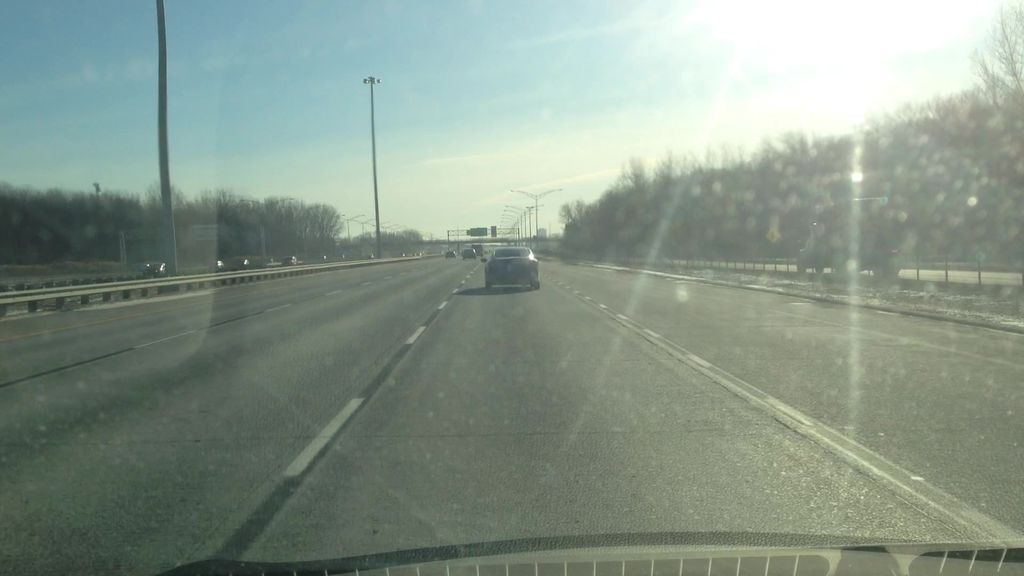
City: montreal